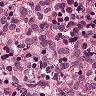
Metastatic tissue present: yes